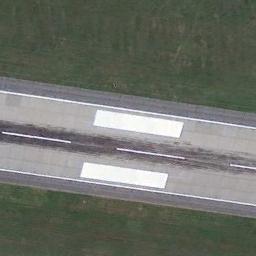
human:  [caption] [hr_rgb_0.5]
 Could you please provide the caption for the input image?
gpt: The runway is on the grass .

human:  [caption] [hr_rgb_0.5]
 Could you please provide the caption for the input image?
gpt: The grass is beside the runway .

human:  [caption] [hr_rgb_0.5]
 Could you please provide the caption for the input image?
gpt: The runway with two touchdown zone markings goes through the lawn .

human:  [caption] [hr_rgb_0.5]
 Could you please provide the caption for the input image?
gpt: There is a green lawn next to the runway, With white dashes of varying thickness on the runway .

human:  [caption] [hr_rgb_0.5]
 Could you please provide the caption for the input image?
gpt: There are green lawns beside the runway .